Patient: sex F, age 59
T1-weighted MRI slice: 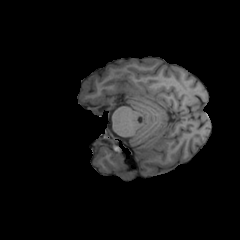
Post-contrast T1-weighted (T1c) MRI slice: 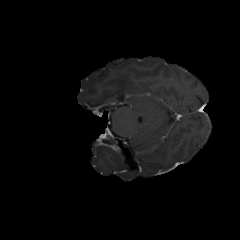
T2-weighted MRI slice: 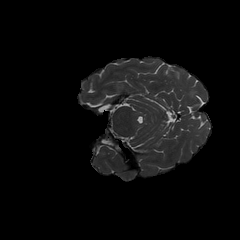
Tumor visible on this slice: no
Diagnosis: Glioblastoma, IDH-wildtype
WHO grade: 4